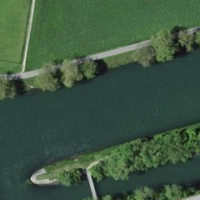
EUNIS habitat code: 15
Species observed at this site:
Filipendula ulmaria